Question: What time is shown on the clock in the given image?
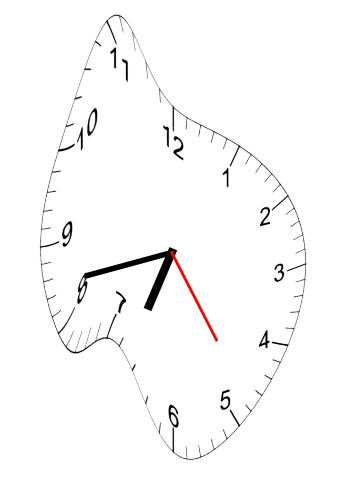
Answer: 06:42:24